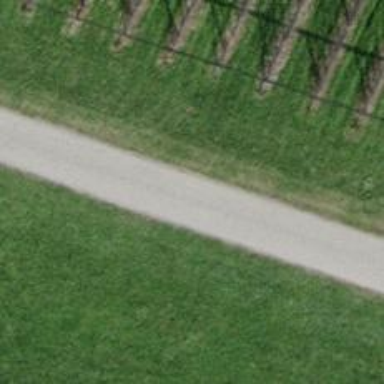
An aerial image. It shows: Unpaved track with grade2 tracktype.